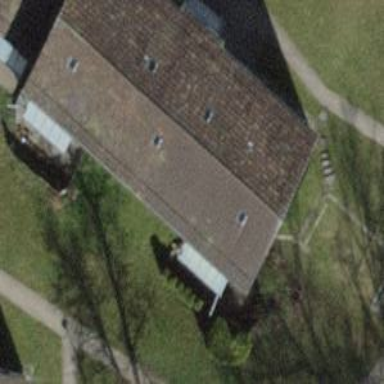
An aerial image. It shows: Pitched roof building.